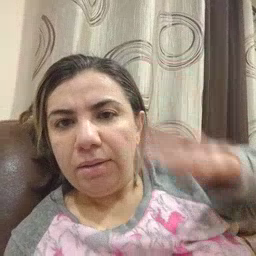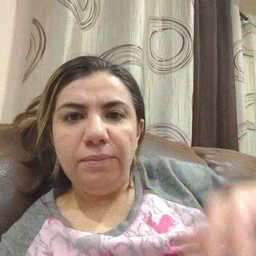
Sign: backyard